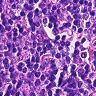
Metastatic tissue present: no